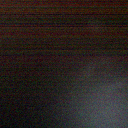
Screen state: off